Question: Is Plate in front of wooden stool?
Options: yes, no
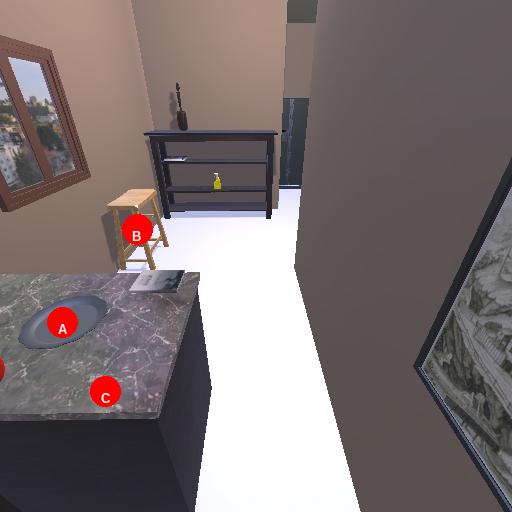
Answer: yes